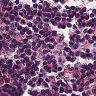
Metastatic tissue present: no